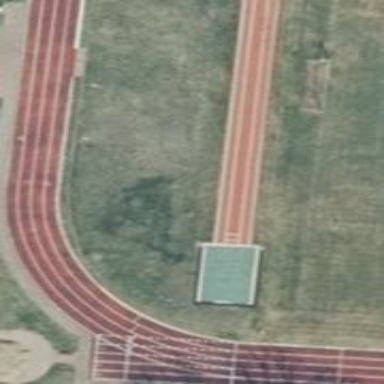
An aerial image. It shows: Track in leisure land.